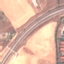
Land use / land cover class: Highway